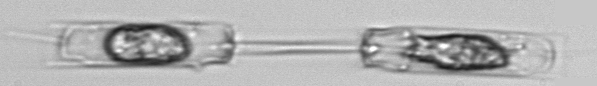
Label: Ditylum_brightwellii